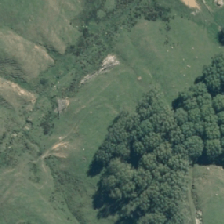
Land cover: deciduous_hardwood